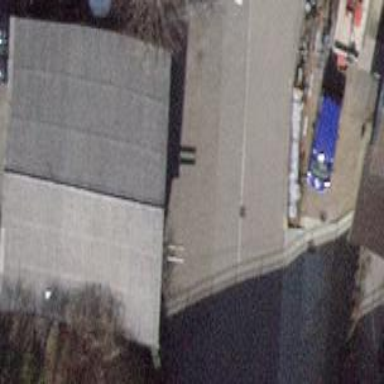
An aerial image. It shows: Commercial building.